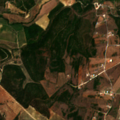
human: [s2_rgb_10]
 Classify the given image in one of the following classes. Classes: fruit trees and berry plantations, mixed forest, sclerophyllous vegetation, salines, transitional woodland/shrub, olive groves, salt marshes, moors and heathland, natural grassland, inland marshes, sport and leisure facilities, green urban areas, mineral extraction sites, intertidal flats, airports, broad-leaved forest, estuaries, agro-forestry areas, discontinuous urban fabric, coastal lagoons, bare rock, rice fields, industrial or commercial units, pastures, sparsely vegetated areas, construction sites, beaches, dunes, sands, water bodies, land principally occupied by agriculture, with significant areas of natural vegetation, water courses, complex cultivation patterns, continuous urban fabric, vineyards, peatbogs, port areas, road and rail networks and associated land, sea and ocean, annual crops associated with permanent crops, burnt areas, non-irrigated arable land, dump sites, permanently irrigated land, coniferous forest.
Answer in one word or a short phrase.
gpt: vineyards, annual crops associated with permanent crops, complex cultivation patterns, land principally occupied by agriculture, with significant areas of natural vegetation, broad-leaved forest, moors and heathland, transitional woodland/shrub